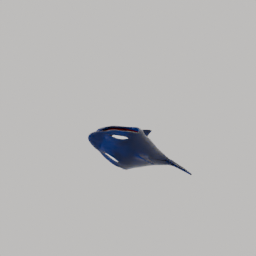
Label: animals